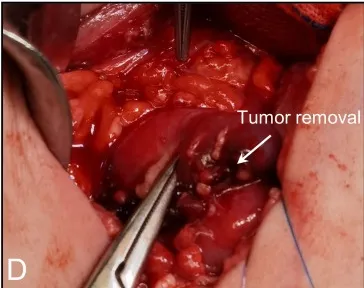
(D) Stripping and removal of the mass after incising the renal cortex.
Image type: medical_photograph (other_medical_photograph)